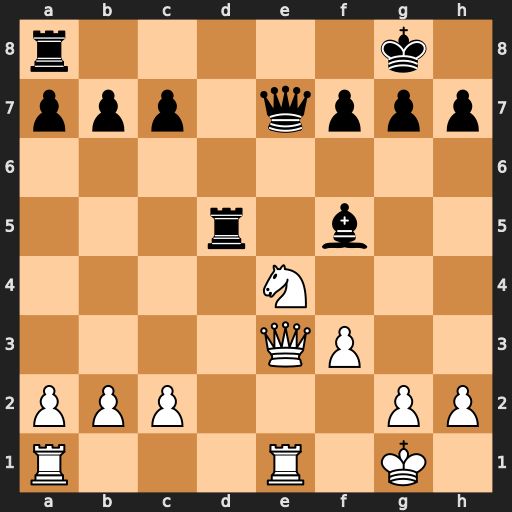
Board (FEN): r5k1/ppp1qppp/8/3r1b2/4N3/4QP2/PPP3PP/R3R1K1
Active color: w
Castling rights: -
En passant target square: -
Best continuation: Nf6+ gxf6 Qxe7